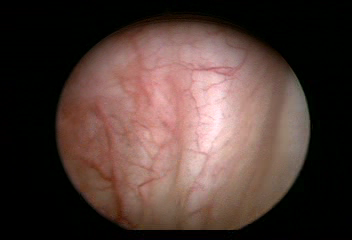
Modality: WLC
Class: Normal mucosa
Bladder cancer association: No